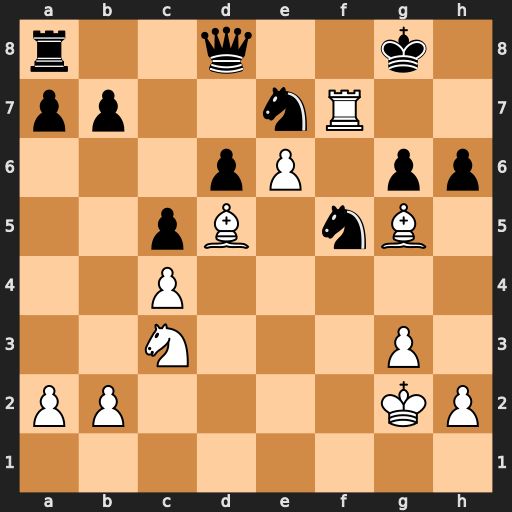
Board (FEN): r2q2k1/pp2nR2/3pP1pp/2pB1nB1/2P5/2N3P1/PP4KP/8
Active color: w
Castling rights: -
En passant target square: -
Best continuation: Ne4 Nxd5 Bxd8